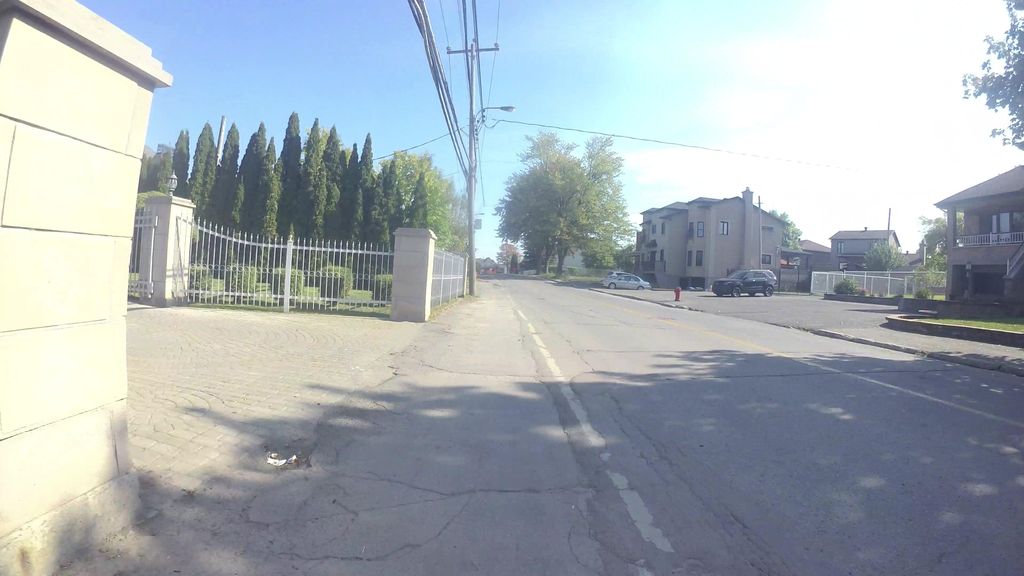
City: montreal